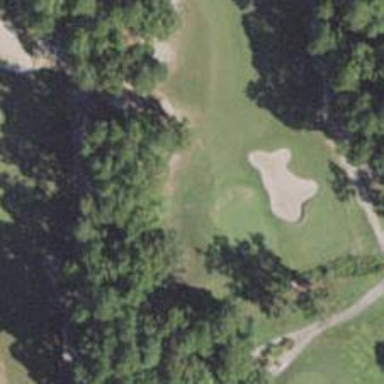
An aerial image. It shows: View of golf hole.